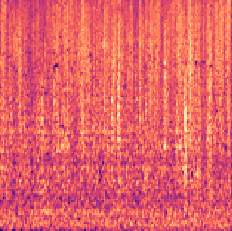
Sound class: Rain